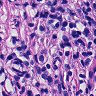
Metastatic tissue present: yes